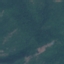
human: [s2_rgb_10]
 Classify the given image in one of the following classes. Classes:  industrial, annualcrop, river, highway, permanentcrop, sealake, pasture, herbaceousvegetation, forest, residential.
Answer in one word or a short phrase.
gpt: Forest